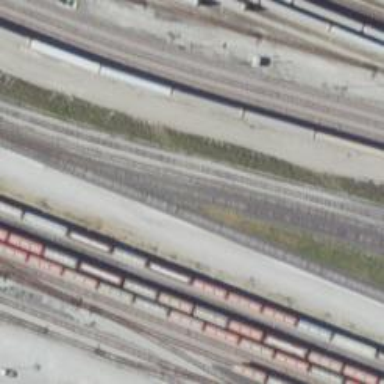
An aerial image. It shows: Railway yard used for servicing trains.